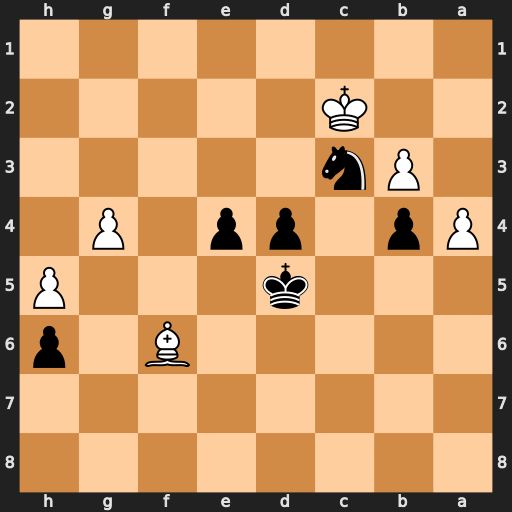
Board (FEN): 8/8/5B1p/3k3P/Pp1pp1P1/1Pn5/2K5/8
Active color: b
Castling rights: -
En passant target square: -
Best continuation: d3+ Kd2 Nb1+ Ke3 d2 Ke2 e3